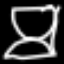
Label: hourglass